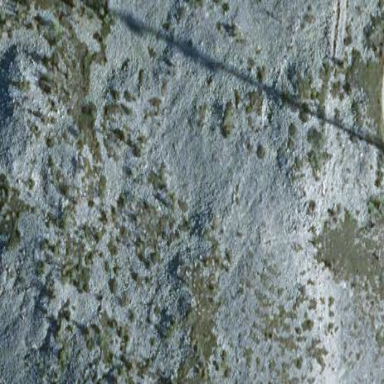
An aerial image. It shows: Landscape with heath vegetation.